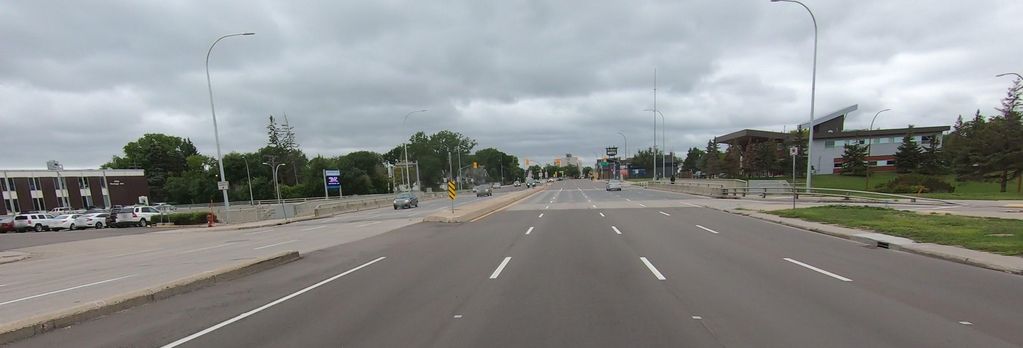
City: winnipeg